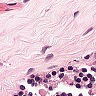
Metastatic tissue present: no